Question: I have a working VS2019, I added the Extensions "BizTalk ESB Toolkit Initerary Designer" and "BizTalk Server" via "Manage Extensions" in VS2019
I have restarted VS and also my computer
I do not have BizTalk server 2020 installed on my computer
I do run VS2020 as admin
I can now add a BizTalk projects via "Add a new project" because there is a template named "BizTalk Server Application Project"
When I do this, I get a new BT project
But when I try to add new items, all I get is the "BizTalkServerInventory" option, no other items like schemas or orchestrations
In the New

Also, when I try to build I get the following error:
>
When I try to add Newtonsoft.Json I get
"Operation failed, The project ProjectName is unsuported"
And after this the "Manage NuGet Packages" i grey...
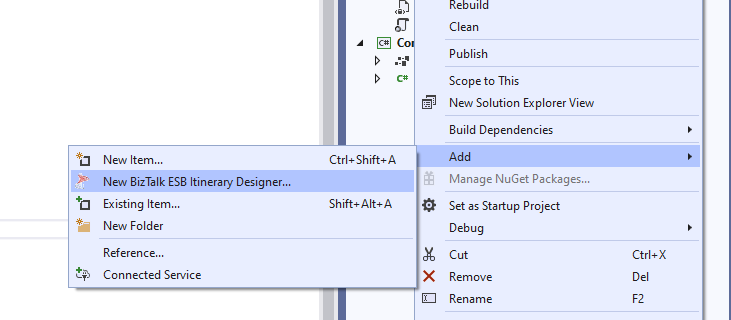
Answer: You need to have BizTalk (usually Developer edition) installed on the machine where you have Visual Studio, otherwise the DLLs that are needed for BizTalk solutions will not be there. And as per you question you also need to install the BizTalk extensions from the Visual Studio Market.
You can get away without configuring BizTalk in a Development environment, but usually it is more practical to also have it configured, so you can deploy locally using Visual Studio and quickly test changes. Otherwise you would have to have some sort build Server (that usually again requires BizTalk installed) or DevOps pipeline to compile and deploy to a BizTalk Server.